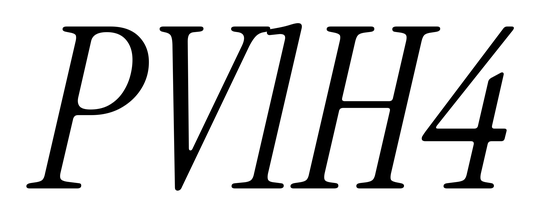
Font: InstrumentSerif-Italic